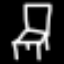
Label: chair